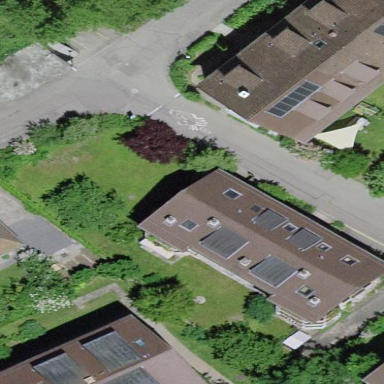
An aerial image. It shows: Gabled roof adorns the apartments building.